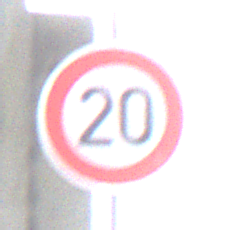
Verkehrszeichen: Geschwindigkeit20
Umgebung: Outdoor, Suburban
Tageszeit: Midday
Wetter: Overcast
Licht: Natural
Jahreszeit: NotSpecified
Kontrast: LowContrast